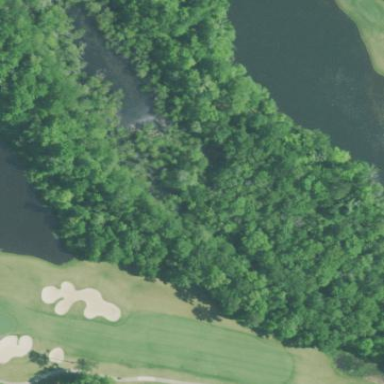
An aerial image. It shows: Water hazard in golf course. The hazard is natural water feature.